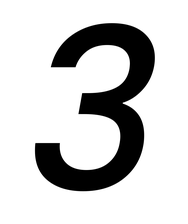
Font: Poppins-MediumItalic